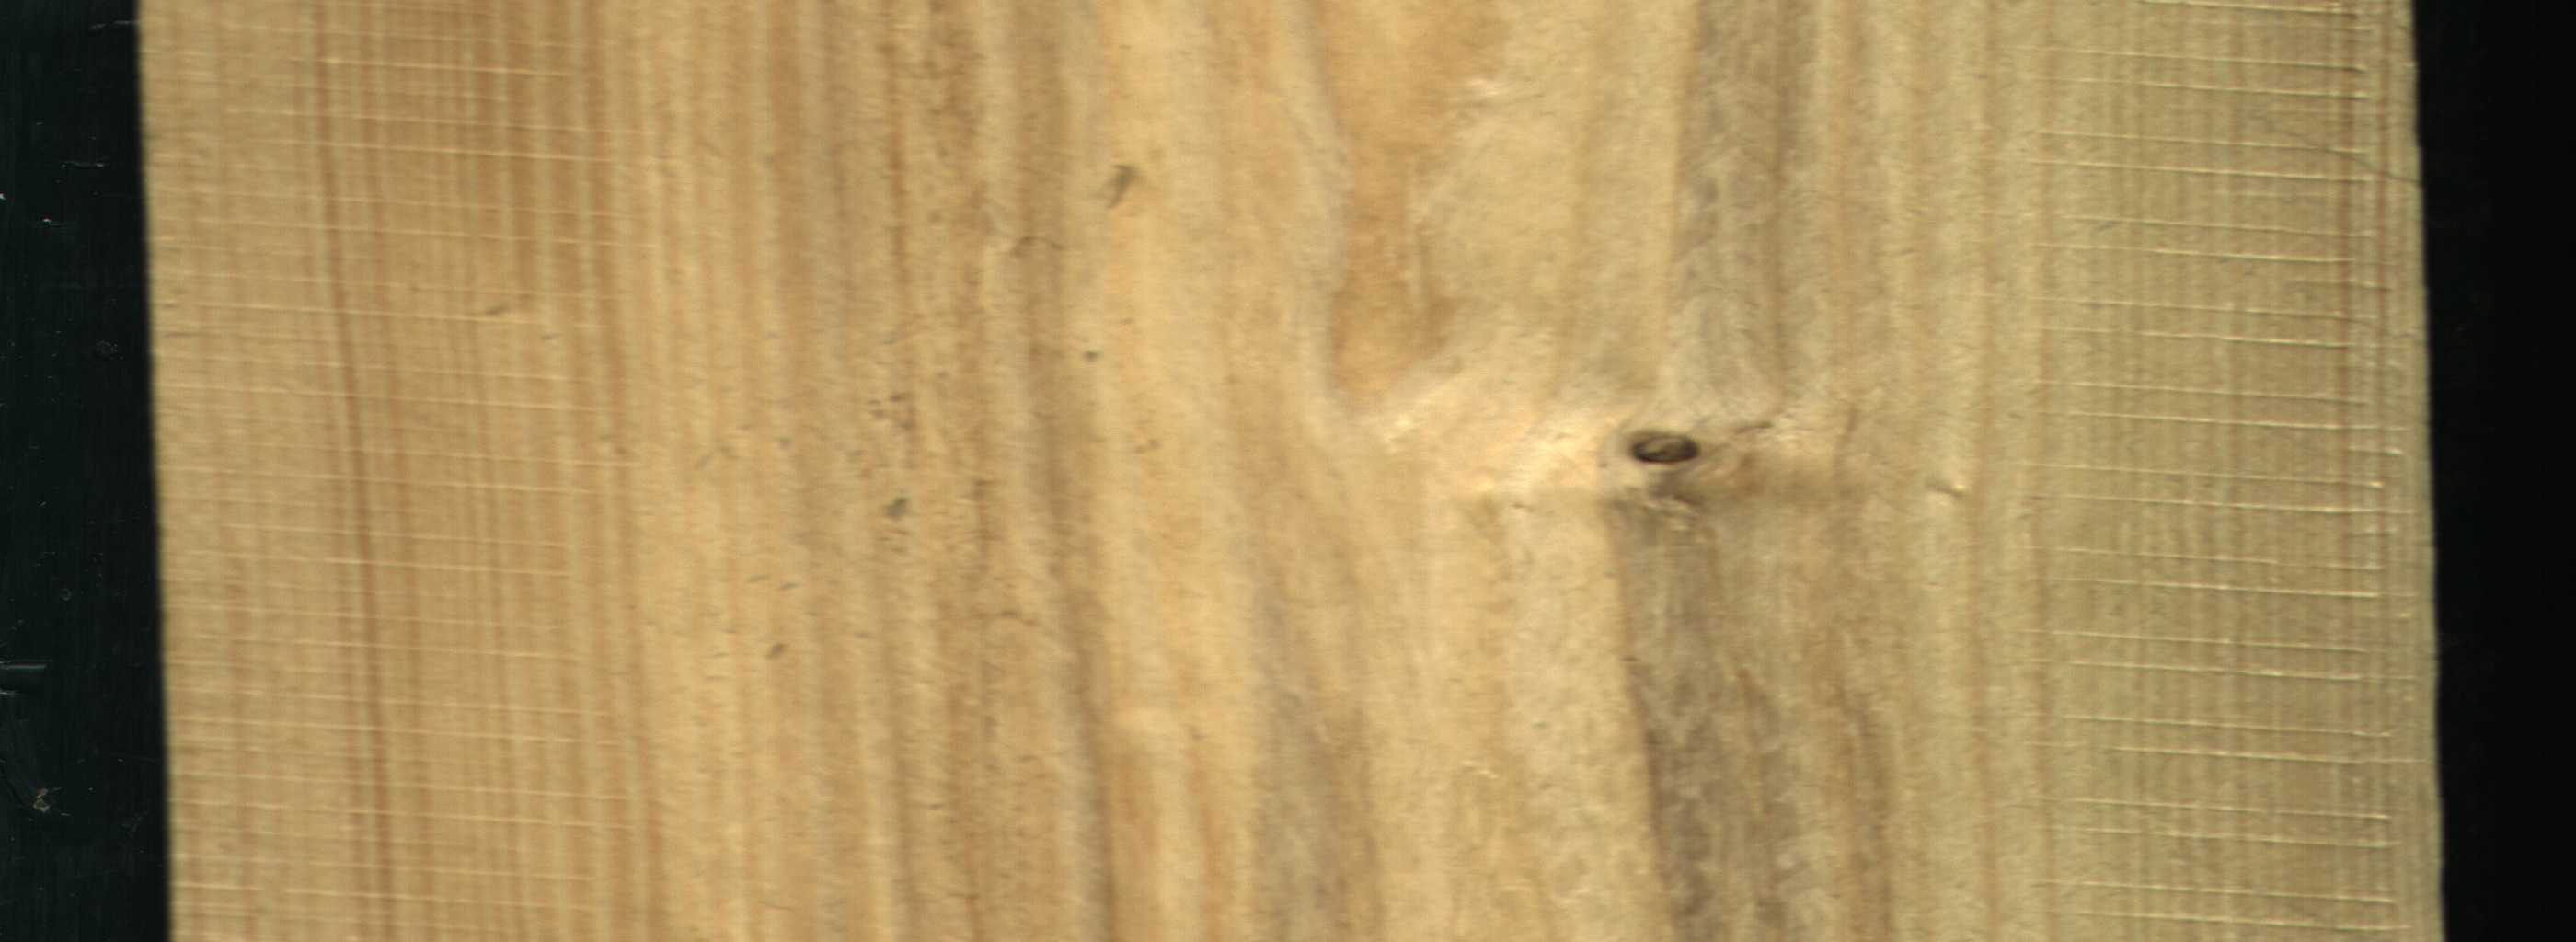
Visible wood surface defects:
Live_Knot